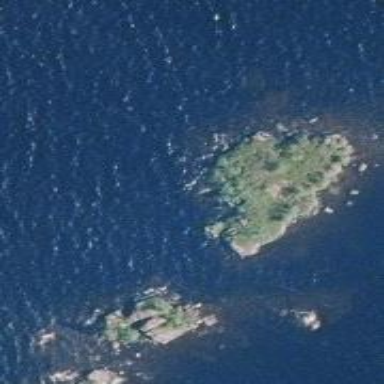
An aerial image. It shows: Islet.